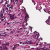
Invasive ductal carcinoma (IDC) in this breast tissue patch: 0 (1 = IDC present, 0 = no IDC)